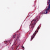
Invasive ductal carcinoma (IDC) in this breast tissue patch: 0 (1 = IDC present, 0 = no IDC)